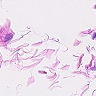
Metastatic tissue present: no